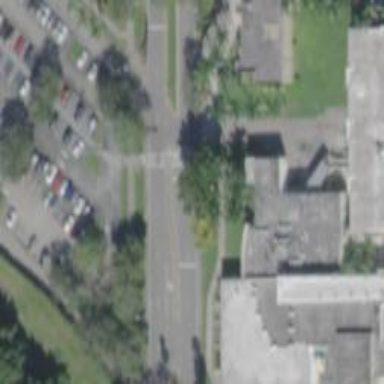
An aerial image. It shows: Zebra crossing on the road.